【题型】填空题　【知识点】解析几何　【难度】medium
点$Q$是双曲线$C:\dfrac{x^2}{16}-\dfrac{y^2}{4}=1$上一动点，过$Q$作圆$D:(x-6)^2+y^2=1$的两条切线，切点为$A$，$B$，则$|QA|$\\
的最小值为\underline{\qquad}.
【解答】
\noindent \textbf{【答案】} $\dfrac{\sqrt{55}}{5}$

\vspace{0.5em}
\noindent \textbf{【分析】} 由于$\triangle QAD$是直角三角形，且$|AD|=1$，所以当$|QD|$取得最小值时，$|QA|=\sqrt{|QD|^2-1}$取得最小值，\\
设出$Q(x_0,y_0)$，$x_0\geq4$，表达出$|QD|$，配方后求出最小值，从而得到答案.

\vspace{0.5em}
\noindent \textbf{【解析】} 由题知：设$Q(x_0,y_0)$，$x_0\geq4$，则$\dfrac{x_0^2}{16}-\dfrac{y_0^2}{4}=1$，\\
由于$\triangle QAD$是直角三角形，且$|AD|=1$，所以当$|QD|$取得最小值时，$|QA|=\sqrt{|QD|^2-1}$取得最小值，\\

则
\[
\begin{aligned}
|QD|&=\sqrt{(x_0-6)^2+y_0^2}=\sqrt{(x_0-6)^2+\dfrac{x_0^2}{4}-4}=\sqrt{\dfrac{5x_0^2}{4}-12x_0+32} \\
&=\sqrt{\dfrac{5}{4}\left(x_0-\dfrac{24}{5}\right)^2+\dfrac{16}{5}}\geq\dfrac{4\sqrt{5}}{5},
\end{aligned}
\]
当$x_0=\dfrac{24}{5}$时，等号成立，\\
故$|QA|=\sqrt{|QD|^2-1}\geq\dfrac{\sqrt{55}}{5}$，\\
故答案为:$\dfrac{\sqrt{55}}{5}$.
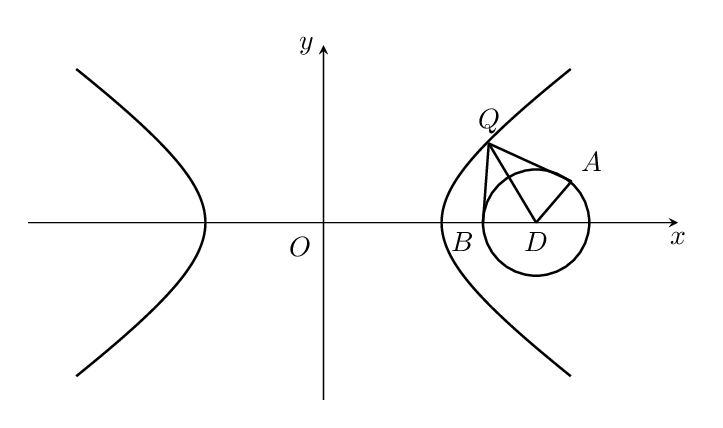